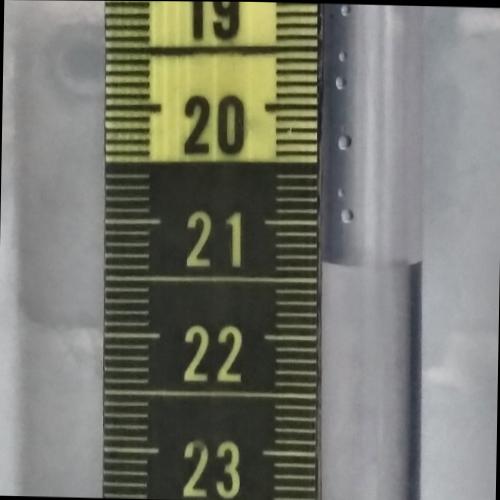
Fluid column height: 21.4 cm